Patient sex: M
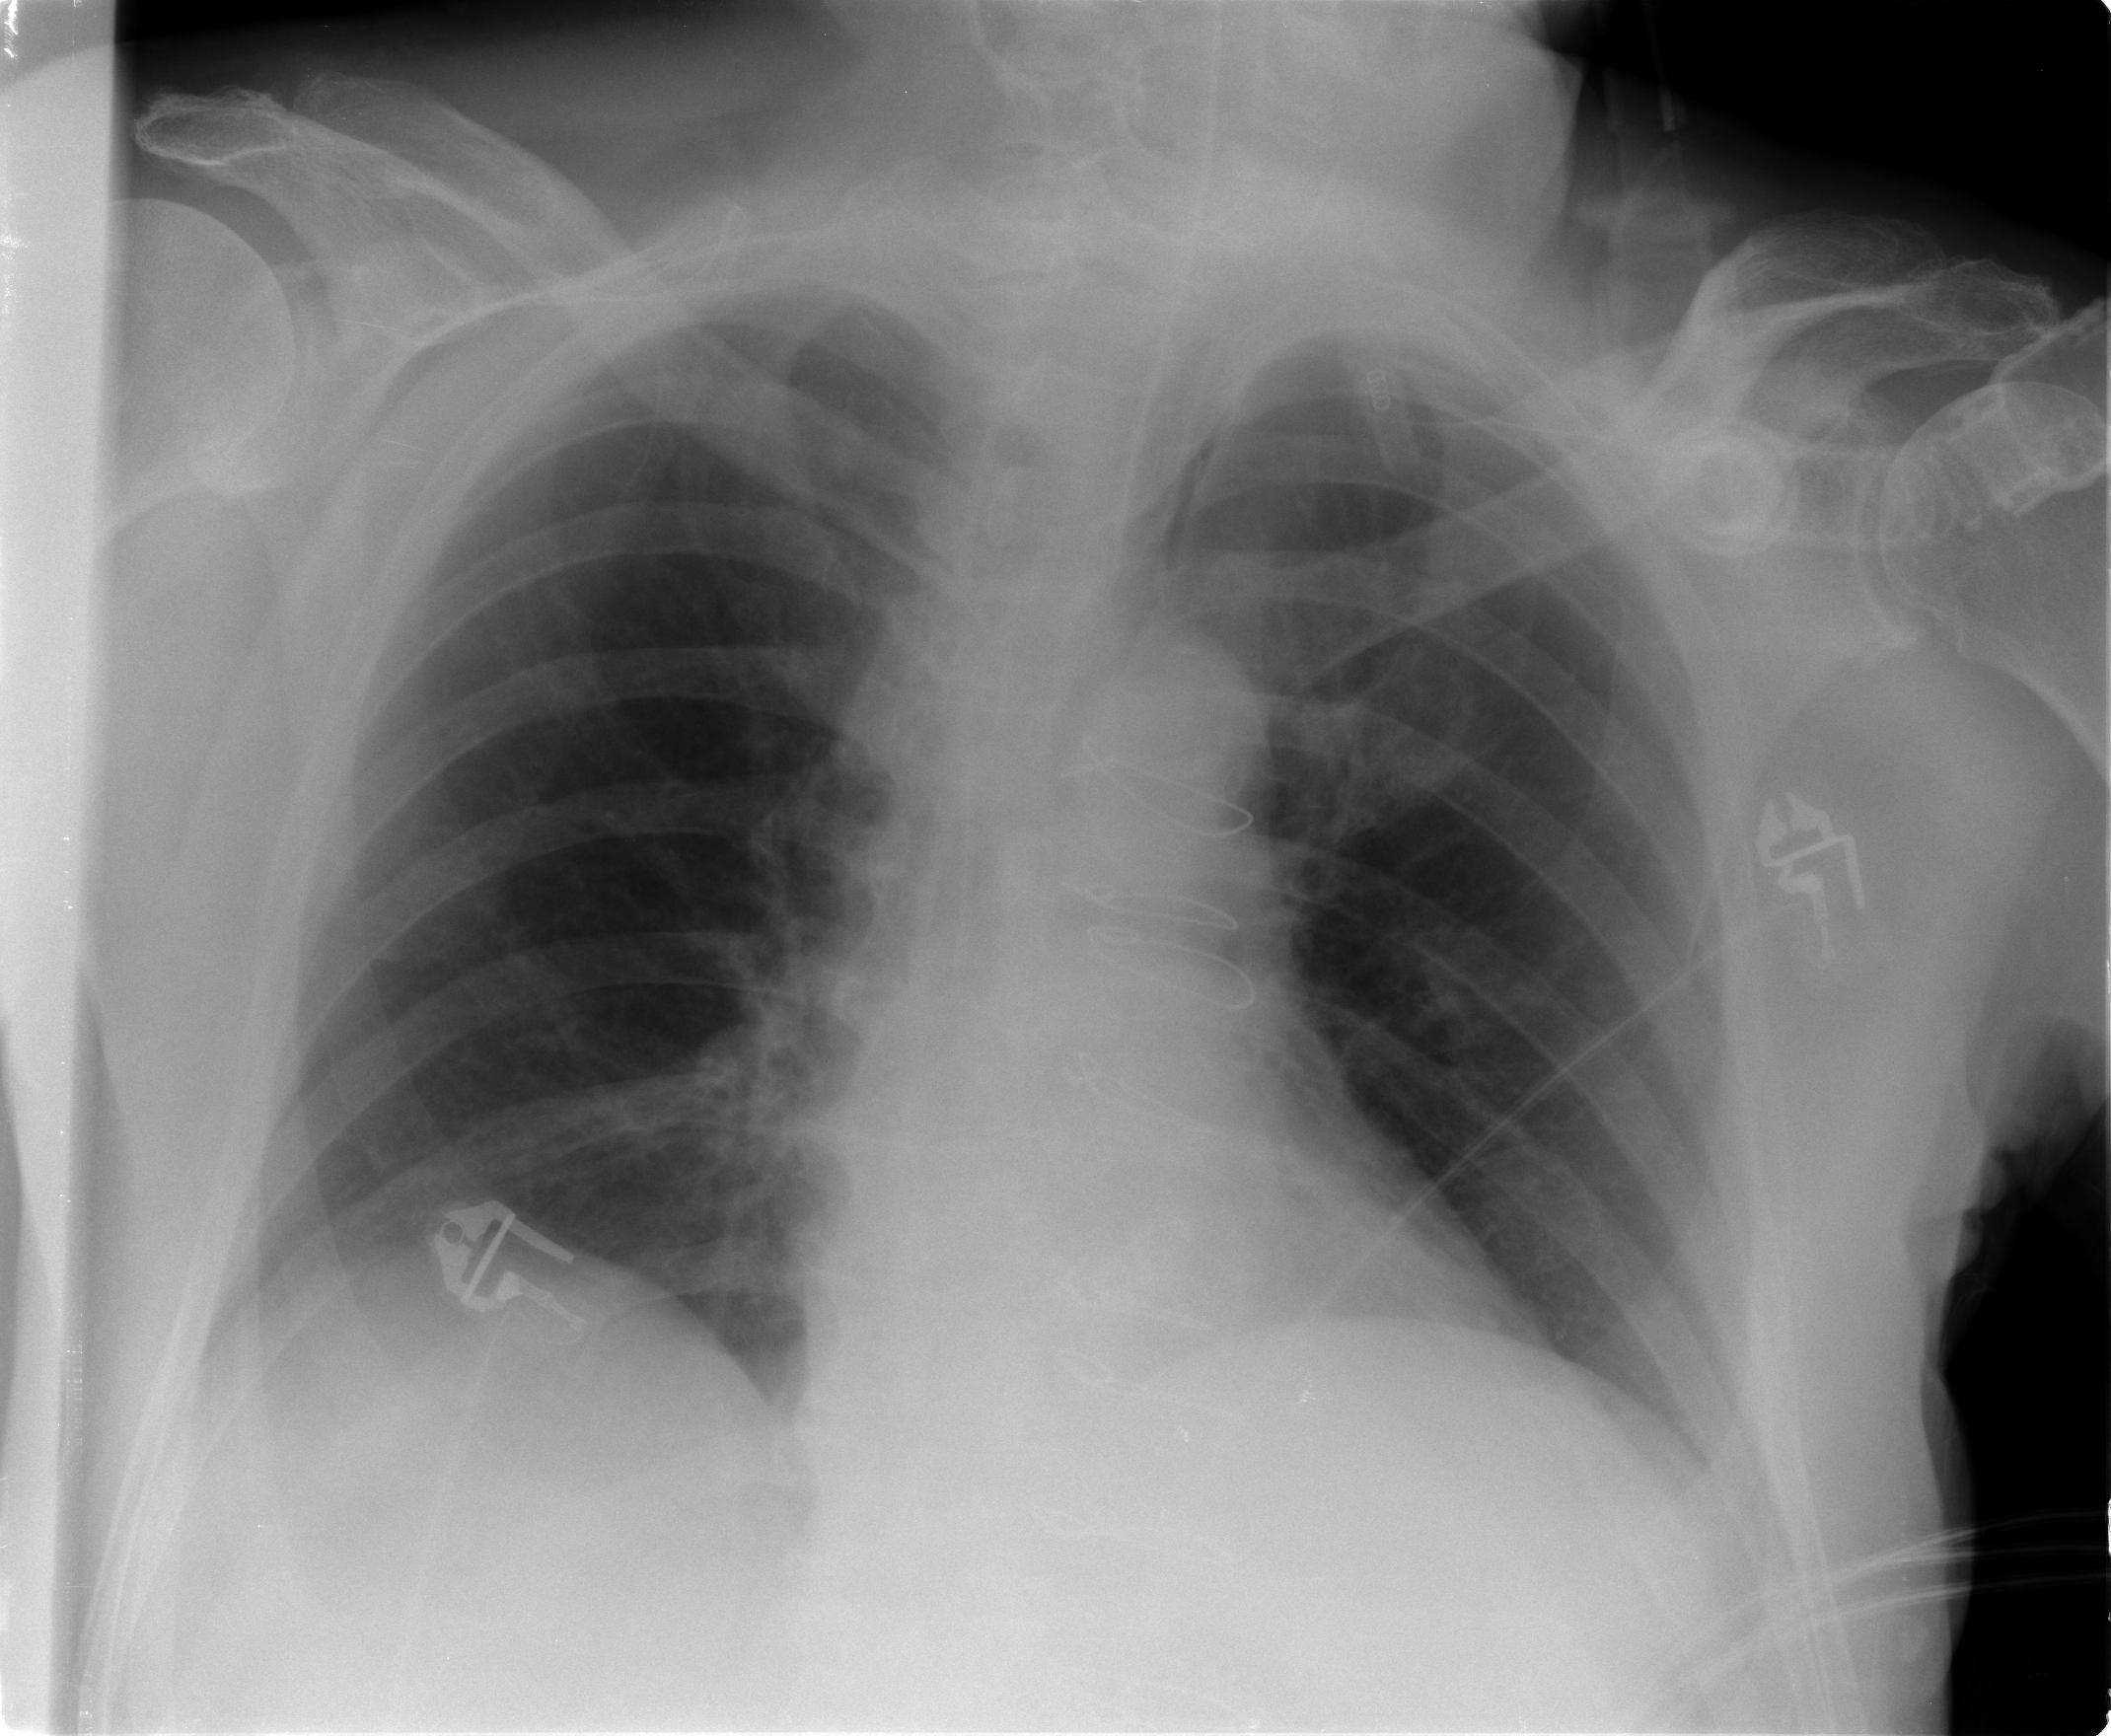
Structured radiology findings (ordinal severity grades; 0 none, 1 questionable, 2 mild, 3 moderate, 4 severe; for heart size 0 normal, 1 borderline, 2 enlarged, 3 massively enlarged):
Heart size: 0
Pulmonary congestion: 0
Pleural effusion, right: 1
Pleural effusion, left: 2
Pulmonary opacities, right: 0
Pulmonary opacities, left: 0
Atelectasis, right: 0
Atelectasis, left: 2